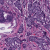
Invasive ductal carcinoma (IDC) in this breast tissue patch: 0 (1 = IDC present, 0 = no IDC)